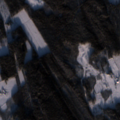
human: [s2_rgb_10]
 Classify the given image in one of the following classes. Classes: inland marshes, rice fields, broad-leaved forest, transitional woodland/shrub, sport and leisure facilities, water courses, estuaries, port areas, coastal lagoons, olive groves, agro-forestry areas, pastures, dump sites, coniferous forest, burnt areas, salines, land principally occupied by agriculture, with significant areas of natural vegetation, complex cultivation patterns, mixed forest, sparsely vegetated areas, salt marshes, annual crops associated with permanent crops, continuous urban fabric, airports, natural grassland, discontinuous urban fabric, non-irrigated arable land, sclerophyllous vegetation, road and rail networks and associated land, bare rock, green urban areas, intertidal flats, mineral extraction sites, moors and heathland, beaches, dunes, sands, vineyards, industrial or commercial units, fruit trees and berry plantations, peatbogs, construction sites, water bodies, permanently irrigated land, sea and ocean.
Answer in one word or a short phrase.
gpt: non-irrigated arable land, coniferous forest, mixed forest